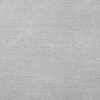
Atmospheric dust classification: dusty